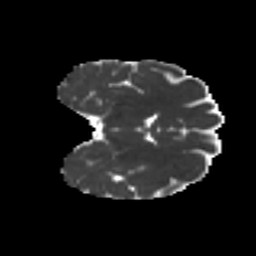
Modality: MD
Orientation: coronal
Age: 46
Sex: female
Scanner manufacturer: ge
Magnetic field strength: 3 T
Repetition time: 7.8 s
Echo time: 0.0606 s